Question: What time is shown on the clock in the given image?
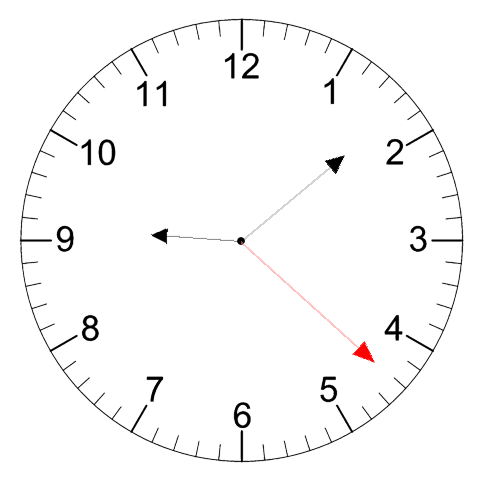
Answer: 09:08:22